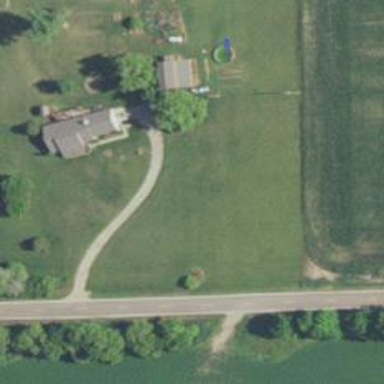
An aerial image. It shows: Driveway.